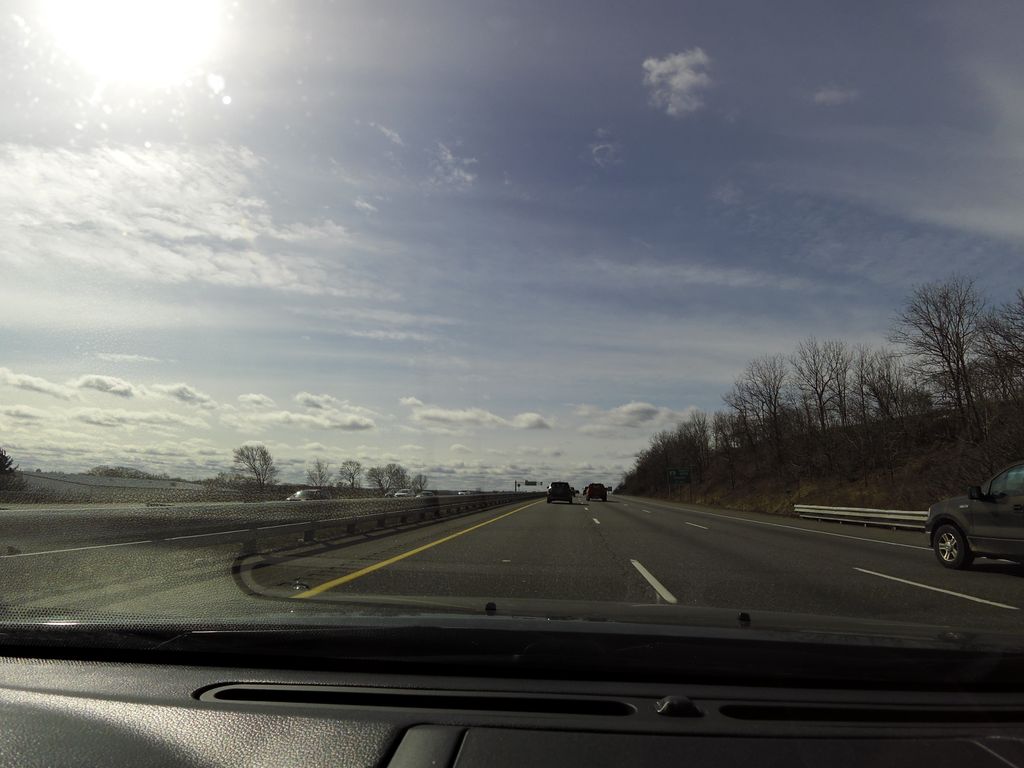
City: hamilton